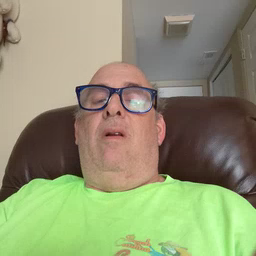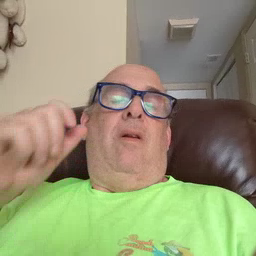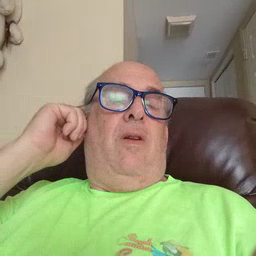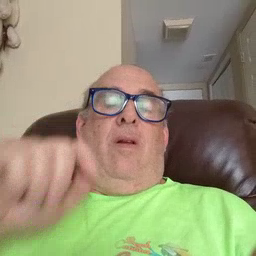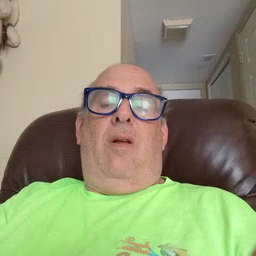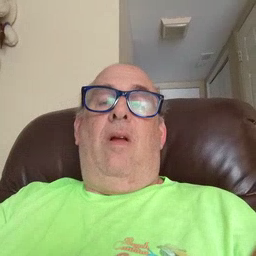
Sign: ear